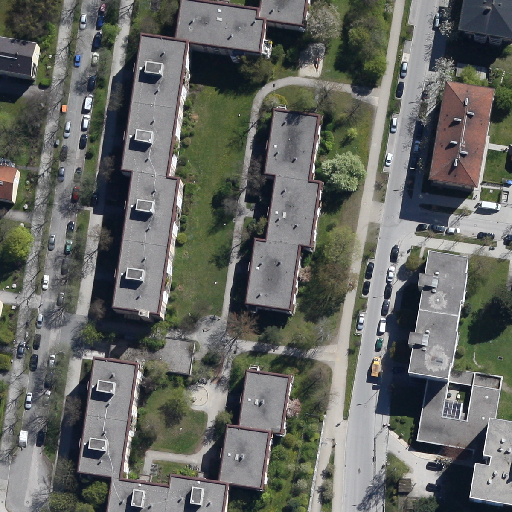
Referring expression: sidewalk